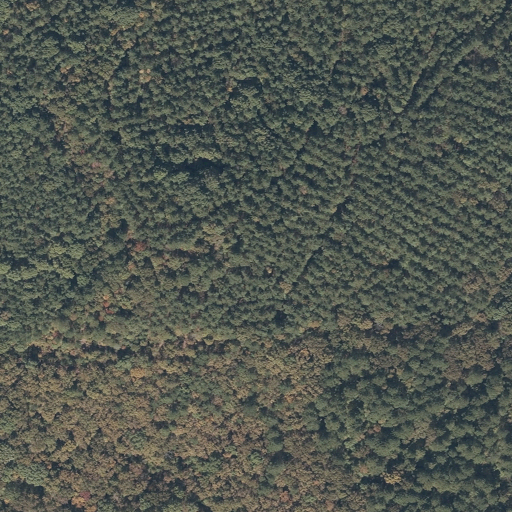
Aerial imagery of mountain in Mississippi named Carter Mountain containing evergreen forest, mixed forest, and deciduous forest